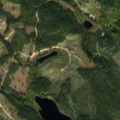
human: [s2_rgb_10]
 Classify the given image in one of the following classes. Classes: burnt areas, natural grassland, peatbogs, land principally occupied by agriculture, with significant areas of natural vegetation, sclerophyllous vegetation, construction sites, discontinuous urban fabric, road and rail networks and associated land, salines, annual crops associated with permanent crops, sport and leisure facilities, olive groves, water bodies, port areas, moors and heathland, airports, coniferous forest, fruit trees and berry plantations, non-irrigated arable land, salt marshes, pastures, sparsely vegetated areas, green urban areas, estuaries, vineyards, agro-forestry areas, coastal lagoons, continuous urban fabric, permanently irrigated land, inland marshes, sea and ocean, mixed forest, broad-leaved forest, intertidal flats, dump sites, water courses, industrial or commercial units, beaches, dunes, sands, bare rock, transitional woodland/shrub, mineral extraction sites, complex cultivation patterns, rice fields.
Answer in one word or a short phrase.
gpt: coniferous forest, transitional woodland/shrub